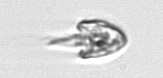
Label: Balanion